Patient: sex F, age 57
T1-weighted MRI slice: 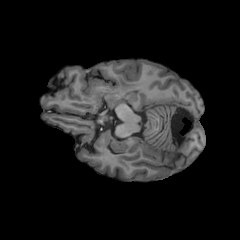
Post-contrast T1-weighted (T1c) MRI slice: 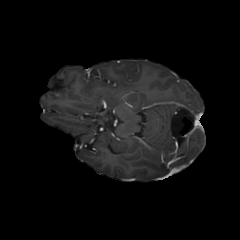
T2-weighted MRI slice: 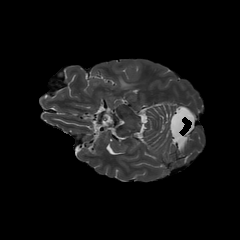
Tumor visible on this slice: yes
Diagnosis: Glioblastoma, IDH-wildtype
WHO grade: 4